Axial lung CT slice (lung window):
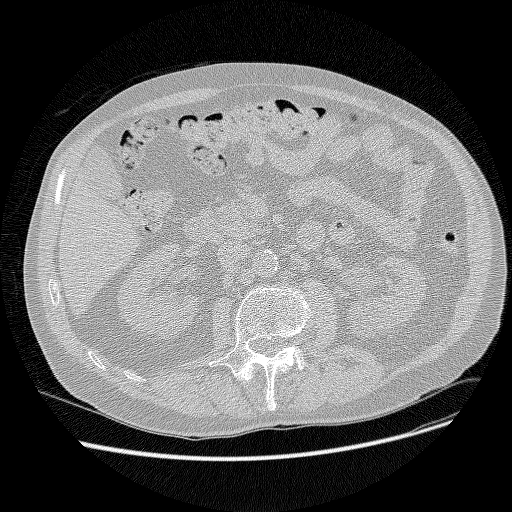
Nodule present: no